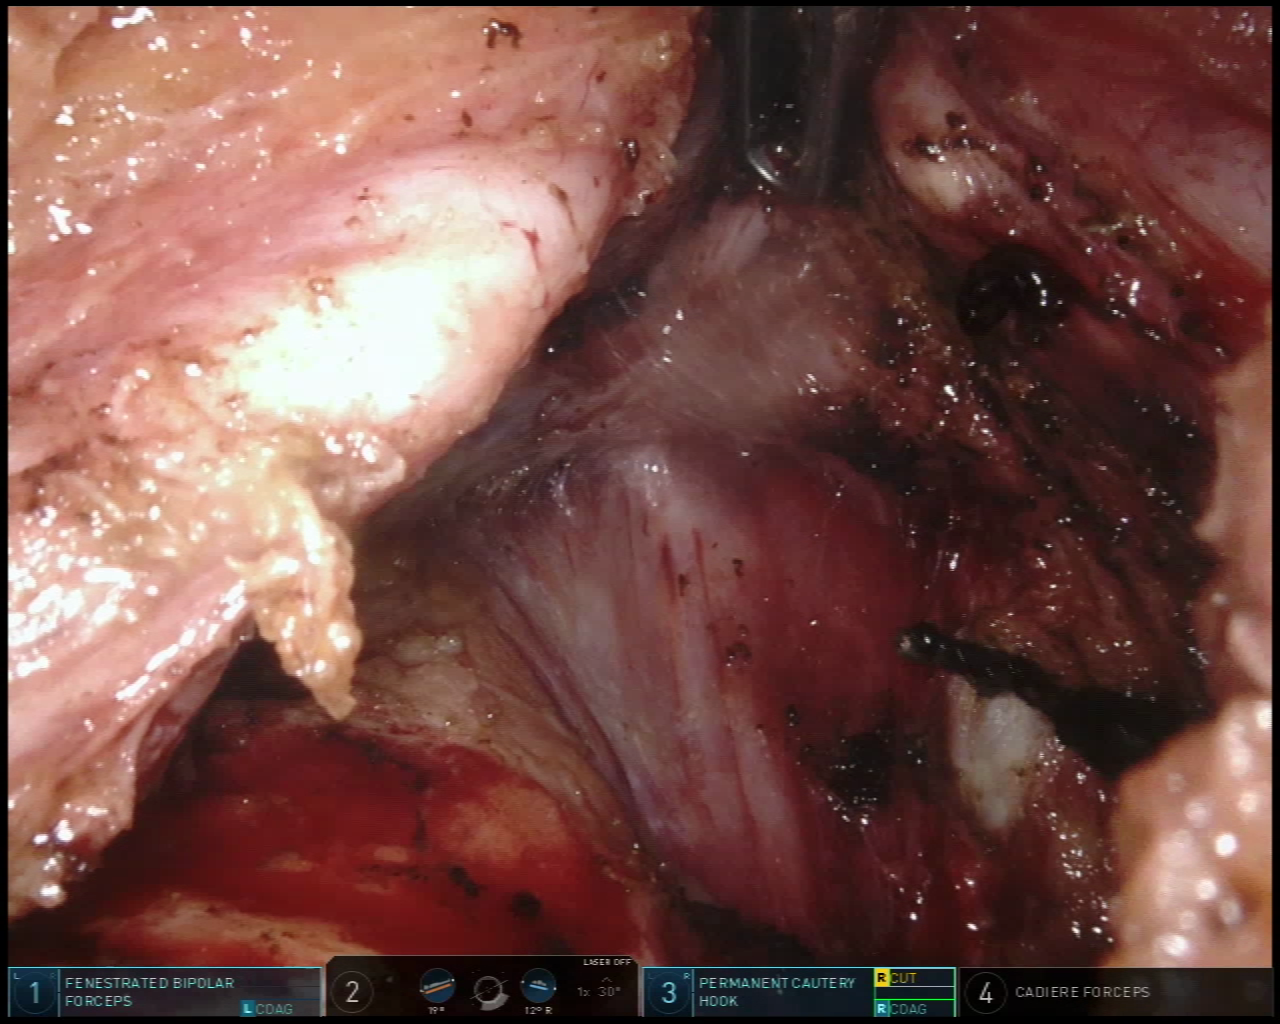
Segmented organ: vesicular_glands
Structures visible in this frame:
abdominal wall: no
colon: no
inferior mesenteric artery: no
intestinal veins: no
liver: no
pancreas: no
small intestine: no
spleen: no
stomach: no
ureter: no
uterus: no
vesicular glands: yes